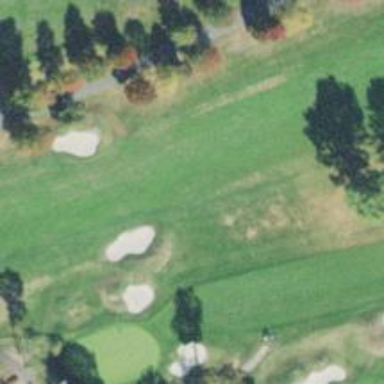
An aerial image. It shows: Golf hole.